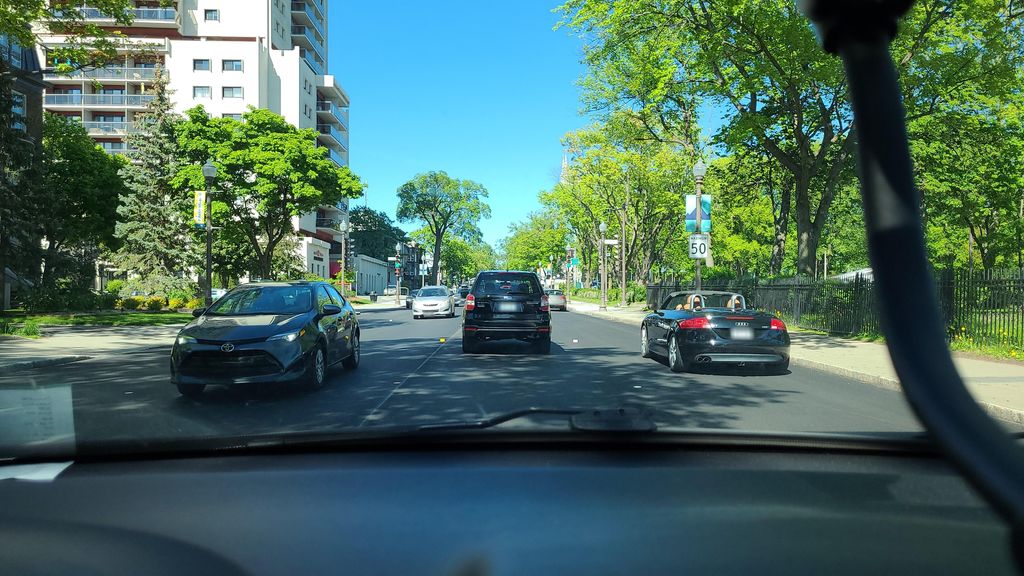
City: quebec_city